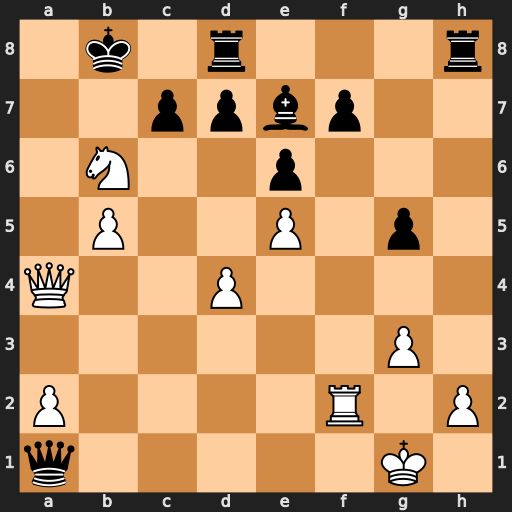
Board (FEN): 1k1r3r/2ppbp2/1N2p3/1P2P1p1/Q2P4/6P1/P4R1P/q5K1
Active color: w
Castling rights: -
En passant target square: -
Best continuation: Rf1 Qxf1+ Kxf1 cxb6 Qa6 Rc8 Qxb6+